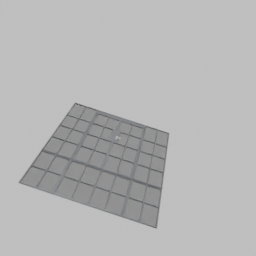
Label: architecture